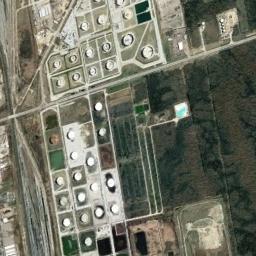
Label: storage tanks